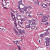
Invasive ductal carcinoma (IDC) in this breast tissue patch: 1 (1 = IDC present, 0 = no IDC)